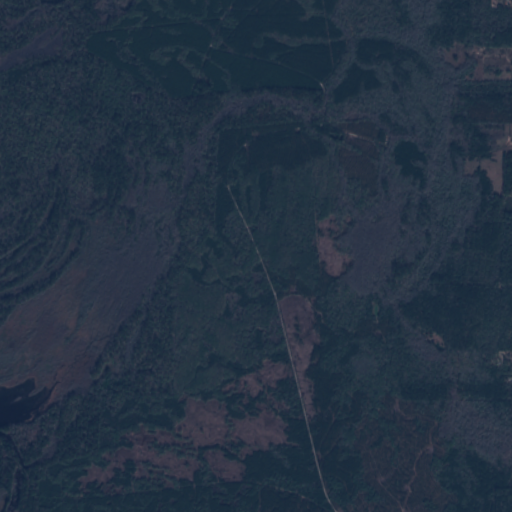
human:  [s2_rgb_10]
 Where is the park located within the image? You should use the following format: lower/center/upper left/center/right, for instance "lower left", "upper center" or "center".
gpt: The park is located in the lower left of the image.
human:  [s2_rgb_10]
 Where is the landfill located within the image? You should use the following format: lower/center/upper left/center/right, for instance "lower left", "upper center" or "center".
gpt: There is no landfill in the image.